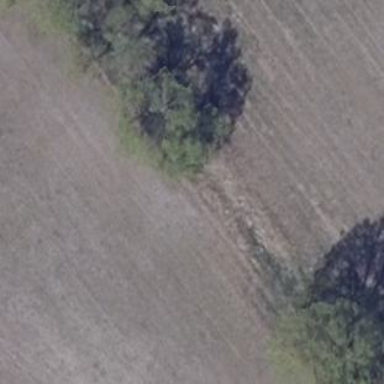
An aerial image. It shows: Row of trees in natural setting.